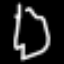
Label: octagon